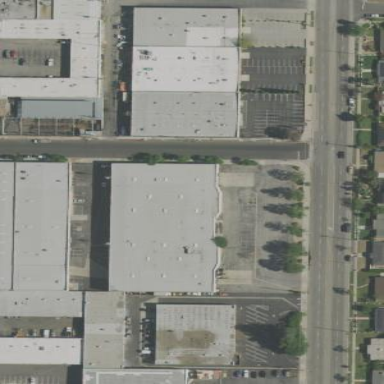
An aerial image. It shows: Industrial building.